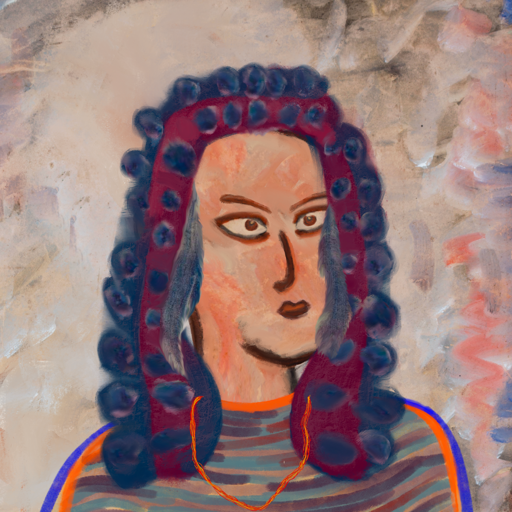
Background: Roy_Bahadur, Head And Neck Side: Roy_Bahadur, Face Side: Roy_Bahadur, Bust: Experience, Hair Side: Hill_Girl, Head Accessory: Blank, Second Necklace: Gypsy_Mother_2, Necklace: Blank, Baby: Blank